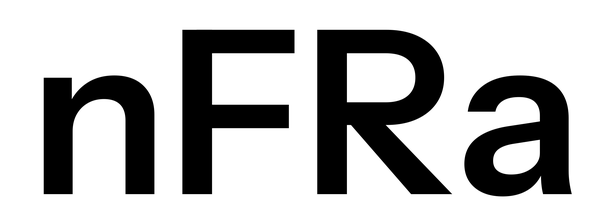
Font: InstrumentSans_SemiBold